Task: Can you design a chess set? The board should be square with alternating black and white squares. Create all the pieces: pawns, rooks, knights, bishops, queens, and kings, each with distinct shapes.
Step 3394:
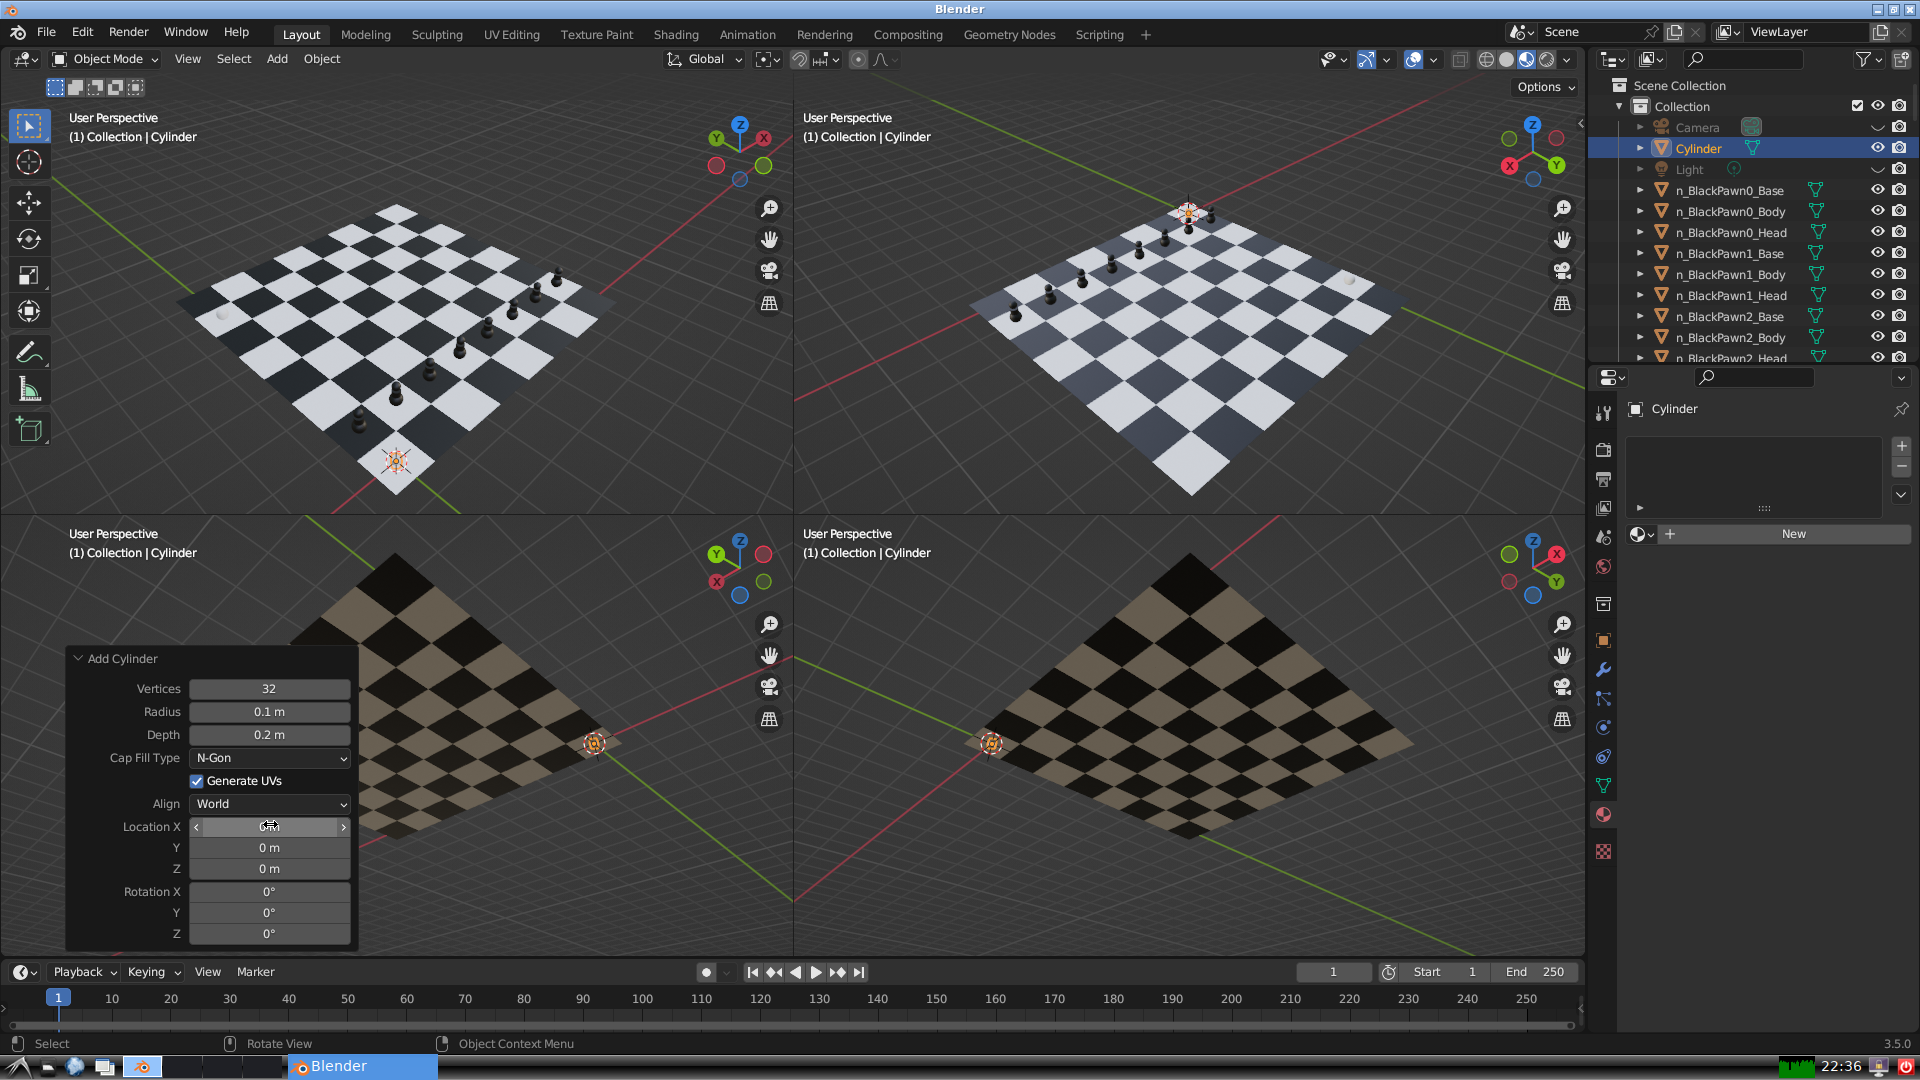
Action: click: no